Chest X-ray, AP view. Patient: 59 years old, sex F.
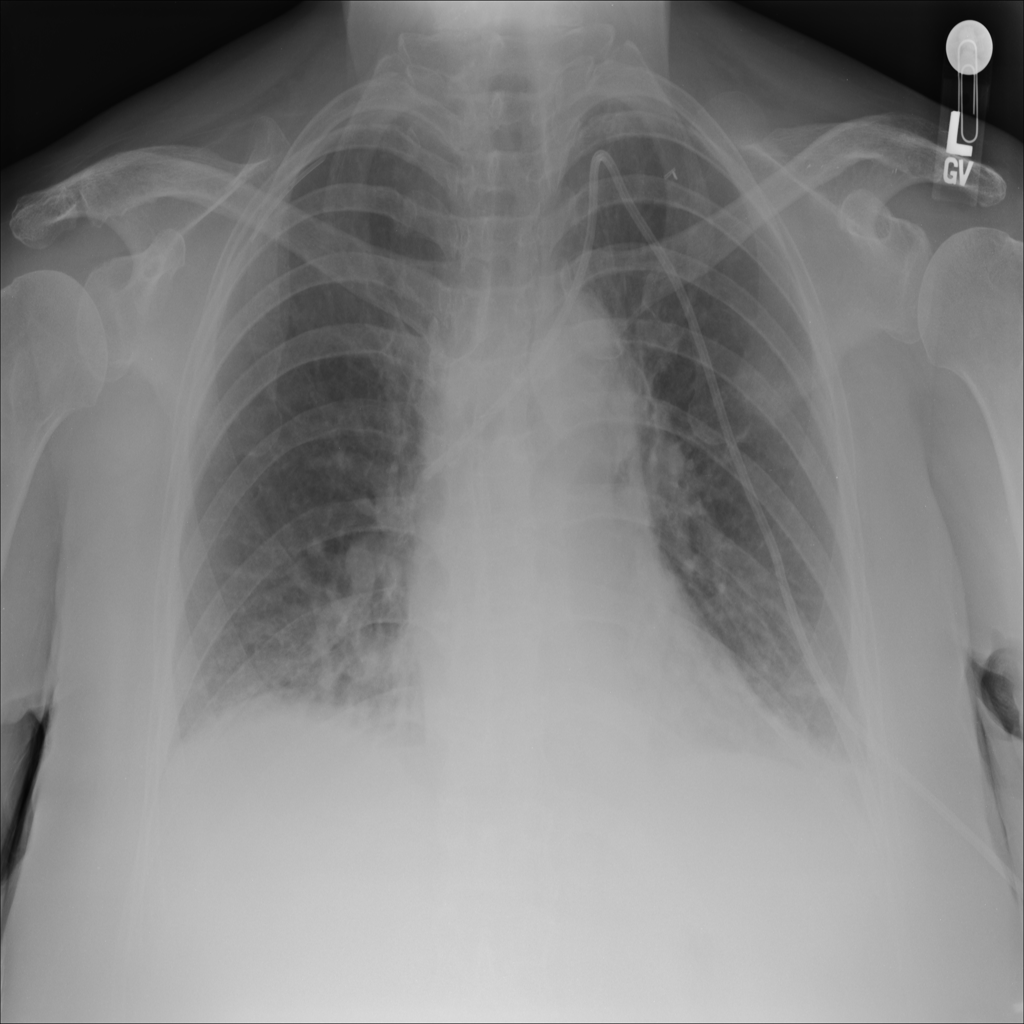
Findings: Atelectasis